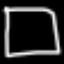
Label: square